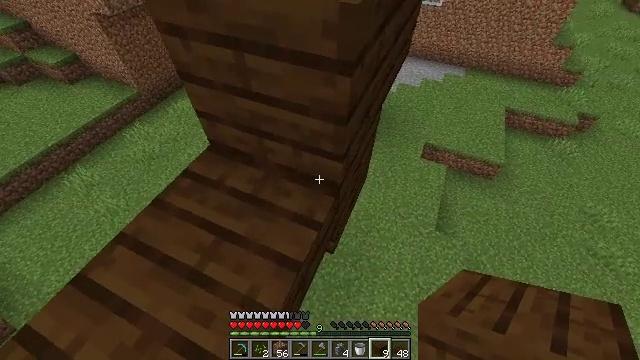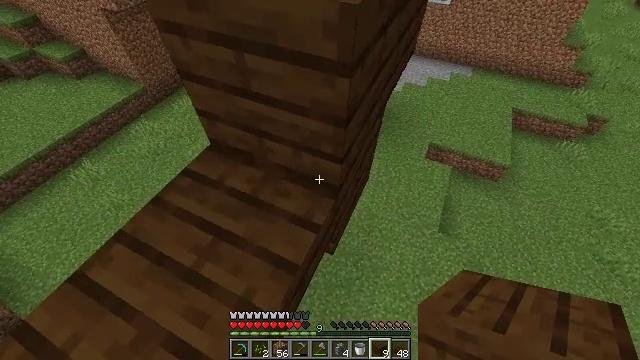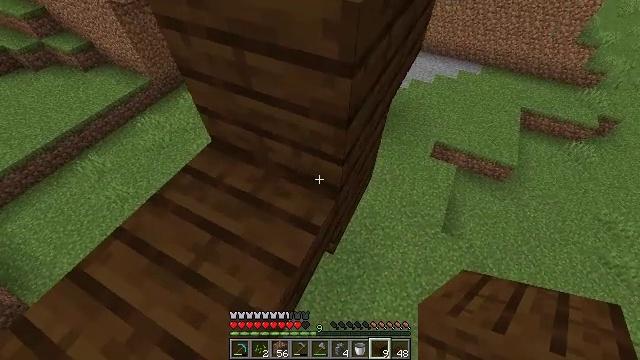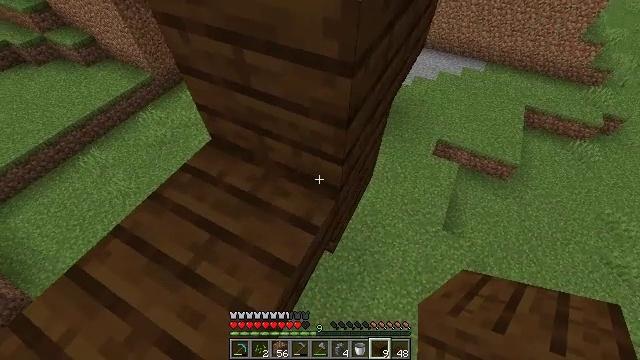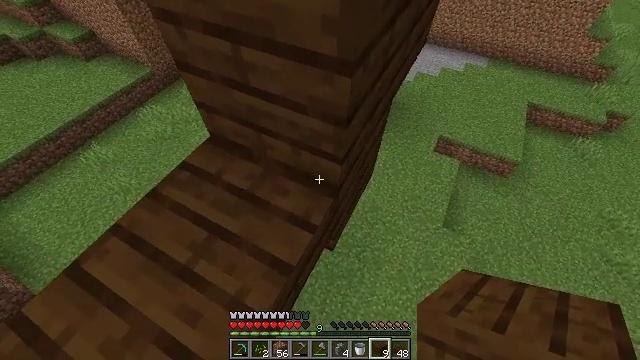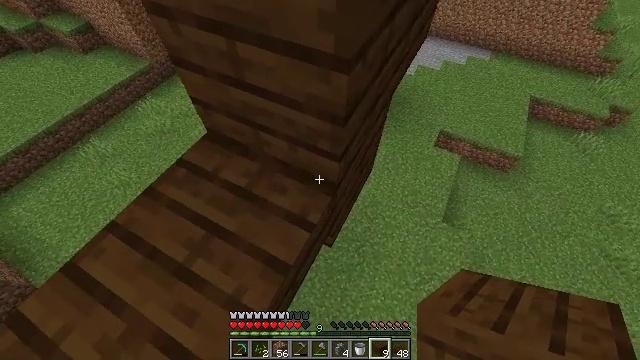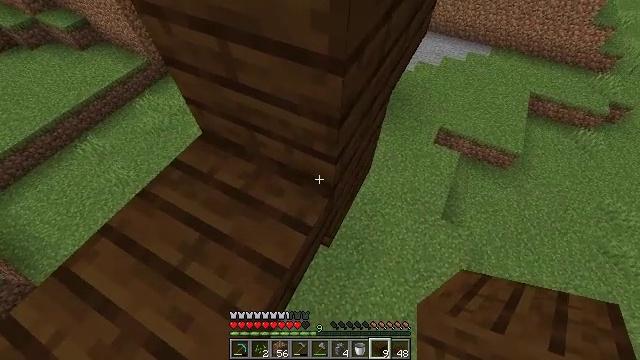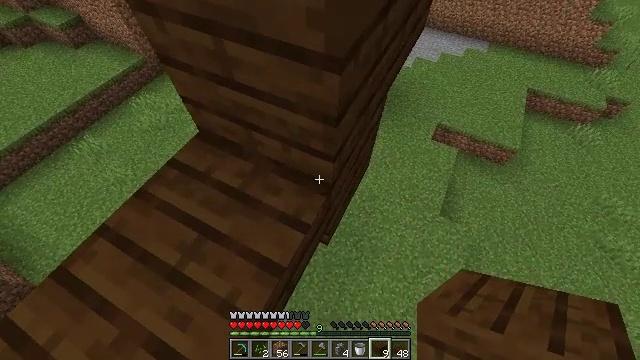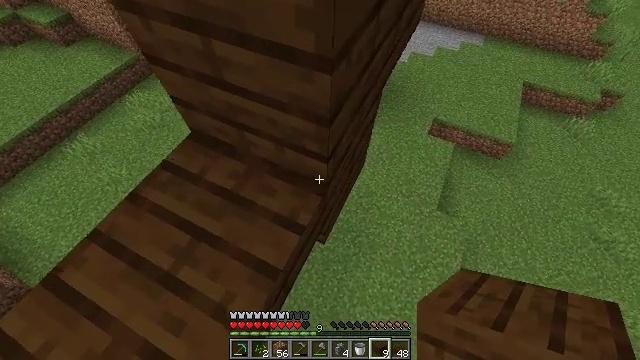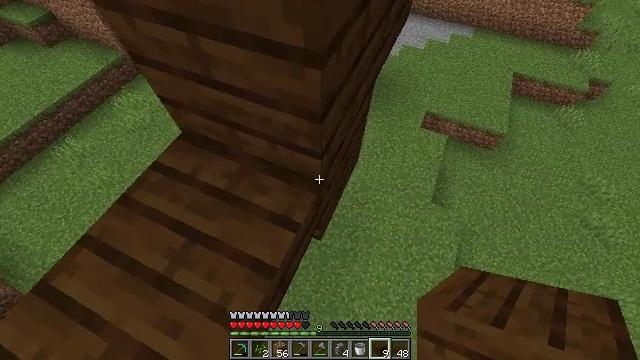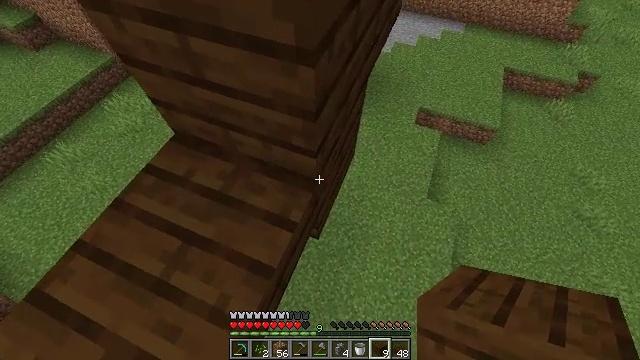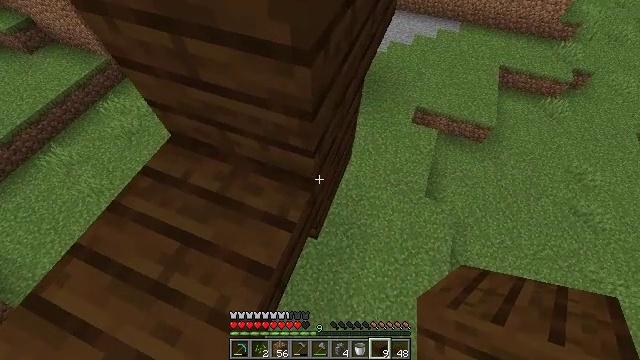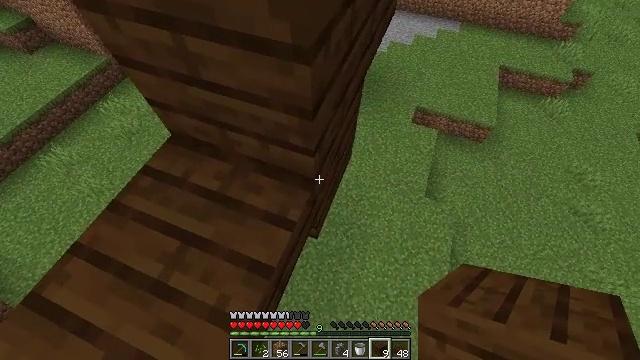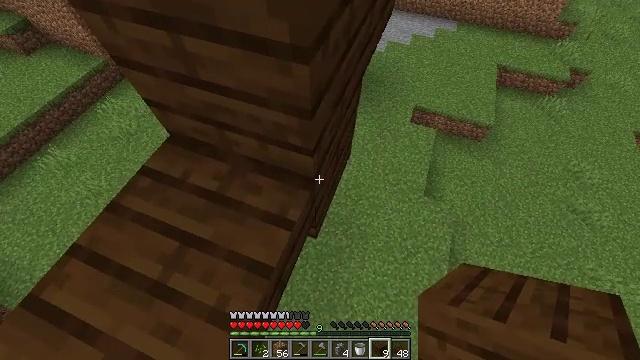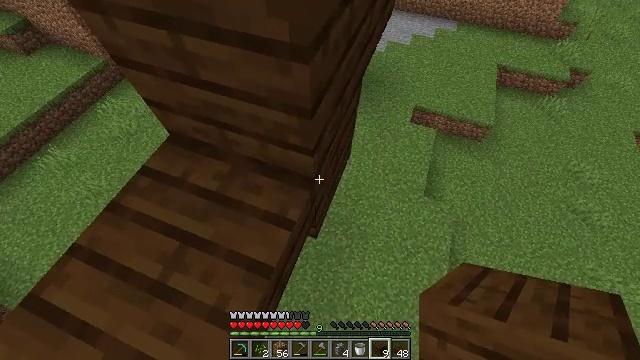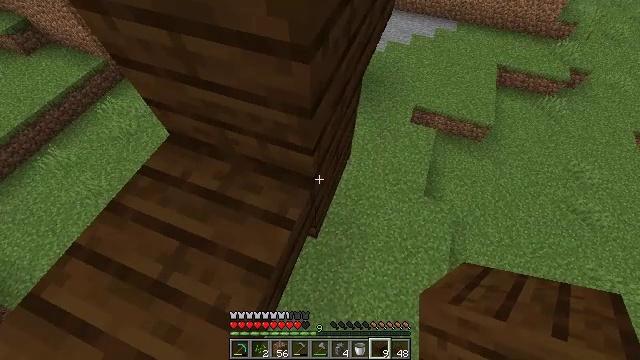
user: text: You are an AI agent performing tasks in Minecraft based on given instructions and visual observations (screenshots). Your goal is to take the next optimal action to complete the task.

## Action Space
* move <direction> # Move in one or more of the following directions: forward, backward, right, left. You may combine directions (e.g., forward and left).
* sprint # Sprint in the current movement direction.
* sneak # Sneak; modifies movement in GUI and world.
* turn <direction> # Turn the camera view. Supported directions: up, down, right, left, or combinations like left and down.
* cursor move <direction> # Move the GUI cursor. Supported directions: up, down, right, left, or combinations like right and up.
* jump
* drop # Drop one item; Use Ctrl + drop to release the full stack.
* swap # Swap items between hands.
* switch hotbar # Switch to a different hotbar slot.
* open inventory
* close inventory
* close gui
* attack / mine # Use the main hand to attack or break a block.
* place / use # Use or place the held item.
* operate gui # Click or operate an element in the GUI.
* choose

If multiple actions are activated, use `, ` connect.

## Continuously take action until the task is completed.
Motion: motion action
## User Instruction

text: Retrieve dark oak planks for building.
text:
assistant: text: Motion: move right, sneak, turn left
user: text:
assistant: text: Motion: move right, sneak, turn left
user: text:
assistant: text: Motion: move right, sneak
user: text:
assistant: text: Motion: move right, sneak
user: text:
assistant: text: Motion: move right, sneak, turn down
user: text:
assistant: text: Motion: move right, sneak
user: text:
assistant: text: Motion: move right, sneak
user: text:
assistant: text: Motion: sneak, turn right
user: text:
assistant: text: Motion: sneak, turn right
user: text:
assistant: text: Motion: sneak, turn right
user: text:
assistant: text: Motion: sneak
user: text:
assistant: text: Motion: sneak
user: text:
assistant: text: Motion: sneak
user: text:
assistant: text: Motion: sneak
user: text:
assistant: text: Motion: sneak
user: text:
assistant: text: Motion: sneak
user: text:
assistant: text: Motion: sneak
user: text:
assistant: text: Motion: sneak
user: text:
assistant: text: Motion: sneak, turn right
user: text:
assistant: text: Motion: sneak
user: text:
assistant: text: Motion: sneak
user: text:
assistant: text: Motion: sneak, attack / mine
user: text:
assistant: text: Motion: sneak, attack / mine
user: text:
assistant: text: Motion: sneak, attack / mine
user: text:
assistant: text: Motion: sneak, attack / mine
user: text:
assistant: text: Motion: sneak, attack / mine
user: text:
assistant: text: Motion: sneak, attack / mine
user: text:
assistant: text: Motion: sneak, attack / mine
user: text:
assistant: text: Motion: sneak, attack / mine
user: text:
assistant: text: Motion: sneak, attack / mine